【题型】解答题　【知识点】平面几何　【难度】easy
如图，花丛中有一盏路灯 \(E\)，为了测量路灯 \(E\) 离地面的高度，小明在点 \(D\) 处竖立标杆 \(CD\)，小明站立在点 \(B\) 处，从点 \(A\) 处看到标杆顶 \(D\)、路灯顶 \(E\) 在一直线上（点 \(F\)、\(D\)、\(B\) 也在一直线上）.已知 \(BD = 2\) 米，\(FD = 3\) 米，标杆 \(CD = 2.5\) 米，人的眼睛离地面的距离 \(AB = 1.5\).求路灯 \(E\) 离地面的高度.

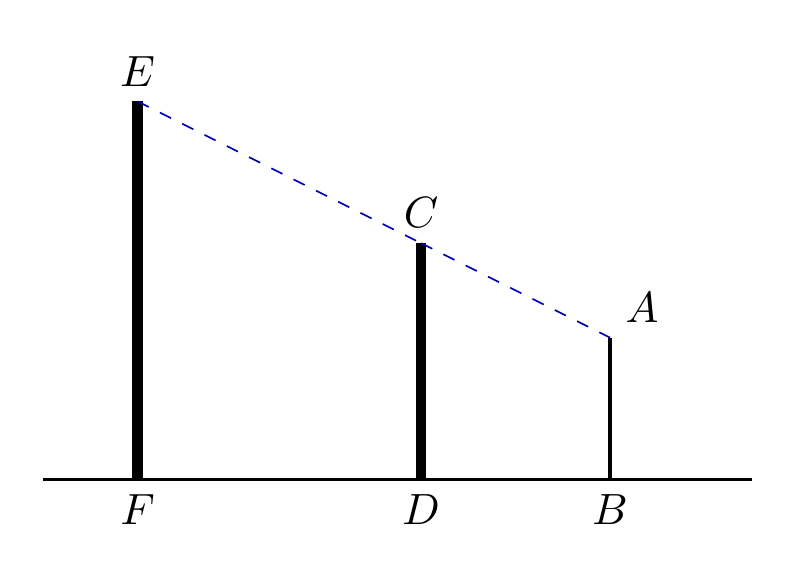
【解答】
\pagestyle{empty}
\noindent
【答案】4 米

【分析】本题主要考查了平行线分线段成比例定理，解题的关键是过 \(A\) 点作 \(AH \parallel BF\)，交 \(CD\)、\(EF\) 于点 \(G\)、\(H\)，根据题意得出 \(CG = CD - GD = 0.5\) 米，根据 \(CD \parallel EF\)，得出 \(\dfrac{CG}{EH} = \dfrac{AG}{AH}\)，即 \(\dfrac{1}{EH} = \dfrac{2}{5}\)，求出 \(EH = 2.5\) 米，即可得出答案。

【详解】解：过 \(A\) 点作 \(AH \parallel BF\)，交 \(CD\)、\(EF\) 于点 \(G\)、\(H\)，如图所示：

由题意，\(AB = GD = HF = 1.5\) 米，\(BD = AG = 2\) 米，\(DF = HG = 3\) 米，

\(\therefore CG = CD - GD = 0.5\) 米，

\(\because CD \parallel EF\)，

\(\therefore \dfrac{CG}{EH} = \dfrac{AG}{AH}\)，

即 \(\dfrac{1}{EH} = \dfrac{2}{5}\)，

解得：\(EH = 2.5\) 米，

\(\therefore EF = EH + HF = 2.5 + 1.5 = 4\)（米），

答：路灯 \(E\) 离地面的高度为 4 米.
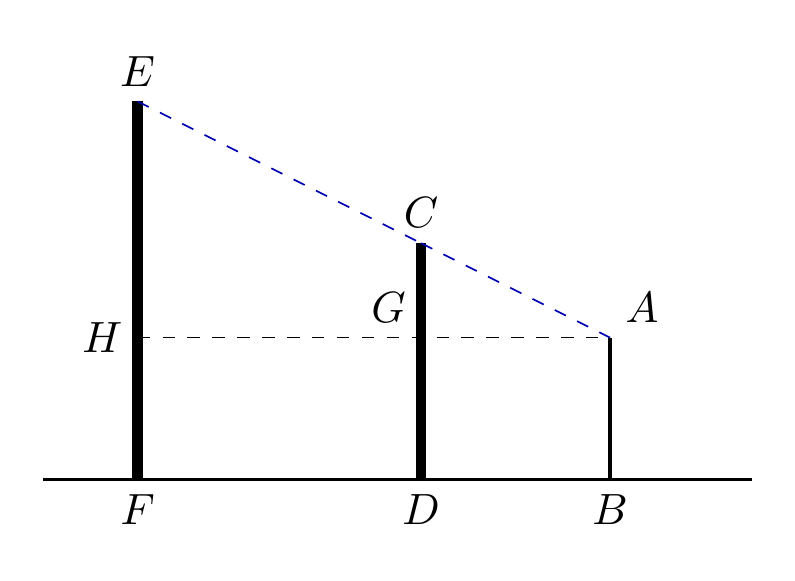